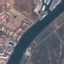
Label: River